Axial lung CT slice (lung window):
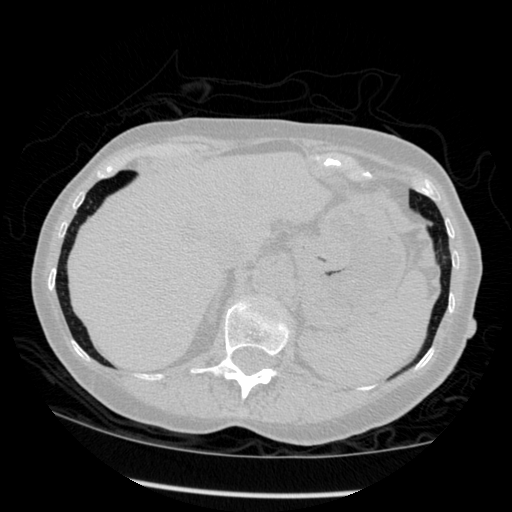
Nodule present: no